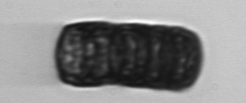
Label: Paralia_sulcata